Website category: university
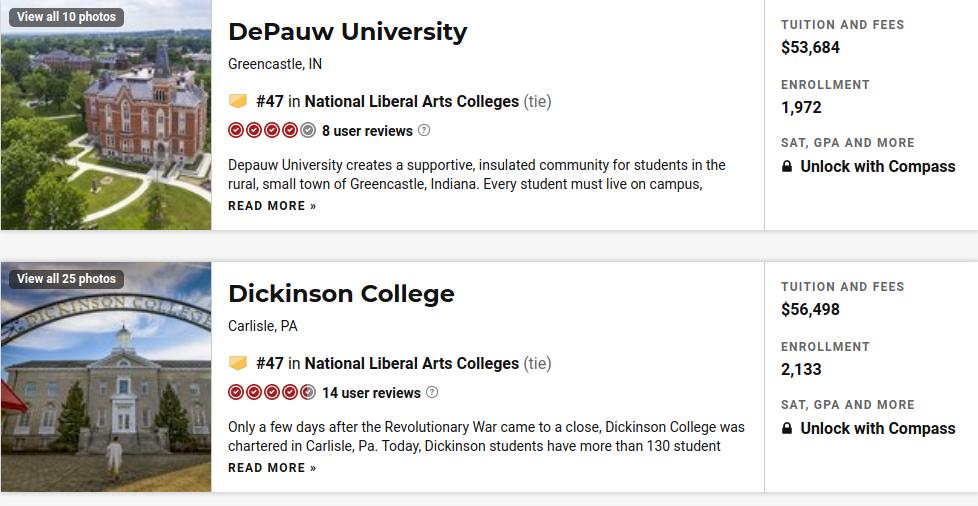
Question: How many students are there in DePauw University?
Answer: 1,972

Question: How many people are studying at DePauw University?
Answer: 1,972

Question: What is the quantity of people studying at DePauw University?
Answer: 1,972

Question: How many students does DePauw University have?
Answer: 1,972

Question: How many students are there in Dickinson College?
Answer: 2,133

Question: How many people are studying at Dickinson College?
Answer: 2,133

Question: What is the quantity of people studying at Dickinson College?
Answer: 2,133

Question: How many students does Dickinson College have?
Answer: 2,133

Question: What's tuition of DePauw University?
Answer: $53,684

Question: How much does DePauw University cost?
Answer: $53,684

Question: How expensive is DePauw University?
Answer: $53,684

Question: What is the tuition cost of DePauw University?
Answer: $53,684

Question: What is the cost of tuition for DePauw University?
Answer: $53,684

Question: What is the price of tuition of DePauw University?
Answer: $53,684

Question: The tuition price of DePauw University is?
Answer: $53,684

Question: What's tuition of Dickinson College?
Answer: $56,498

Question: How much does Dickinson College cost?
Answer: $56,498

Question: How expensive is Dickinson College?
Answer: $56,498

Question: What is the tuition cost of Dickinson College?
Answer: $56,498

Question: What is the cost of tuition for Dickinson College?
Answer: $56,498

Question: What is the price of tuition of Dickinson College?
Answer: $56,498

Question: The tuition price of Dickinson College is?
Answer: $56,498

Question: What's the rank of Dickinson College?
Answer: #47

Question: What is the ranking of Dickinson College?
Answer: #47

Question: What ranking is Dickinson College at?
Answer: #47

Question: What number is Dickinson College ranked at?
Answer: #47

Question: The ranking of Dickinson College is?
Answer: #47

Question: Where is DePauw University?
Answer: Greencastle, IN

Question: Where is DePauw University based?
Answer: Greencastle, IN

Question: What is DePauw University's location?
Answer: Greencastle, IN

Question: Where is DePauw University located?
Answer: Greencastle, IN

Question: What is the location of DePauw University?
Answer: Greencastle, IN

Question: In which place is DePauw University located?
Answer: Greencastle, IN

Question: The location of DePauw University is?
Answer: Greencastle, IN

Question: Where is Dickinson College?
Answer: Carlisle, PA

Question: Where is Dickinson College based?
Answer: Carlisle, PA

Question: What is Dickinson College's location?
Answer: Carlisle, PA

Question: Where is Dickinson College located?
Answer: Carlisle, PA

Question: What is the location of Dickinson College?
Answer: Carlisle, PA

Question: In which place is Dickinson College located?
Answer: Carlisle, PA

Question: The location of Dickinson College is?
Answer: Carlisle, PA

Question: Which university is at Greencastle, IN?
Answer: DePauw University

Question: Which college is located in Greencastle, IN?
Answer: DePauw University

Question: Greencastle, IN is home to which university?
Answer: DePauw University

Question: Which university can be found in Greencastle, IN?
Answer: DePauw University

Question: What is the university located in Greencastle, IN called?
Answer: DePauw University

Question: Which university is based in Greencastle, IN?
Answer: DePauw University

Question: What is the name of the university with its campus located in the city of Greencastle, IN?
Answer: DePauw University

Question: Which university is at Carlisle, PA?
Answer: Dickinson College

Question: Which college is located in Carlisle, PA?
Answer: Dickinson College

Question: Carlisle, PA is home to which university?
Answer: Dickinson College

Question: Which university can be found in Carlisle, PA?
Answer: Dickinson College

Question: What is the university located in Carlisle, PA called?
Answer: Dickinson College

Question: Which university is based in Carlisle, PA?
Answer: Dickinson College

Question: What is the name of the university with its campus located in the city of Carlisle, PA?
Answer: Dickinson College